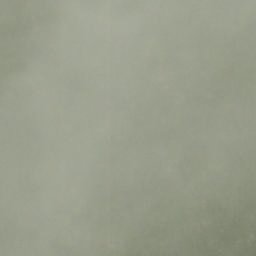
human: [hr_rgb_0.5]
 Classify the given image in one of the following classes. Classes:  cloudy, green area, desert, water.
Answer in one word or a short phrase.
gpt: cloudy